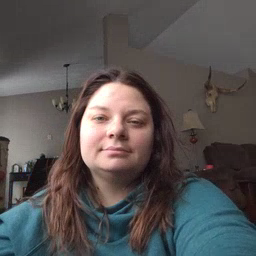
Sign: any